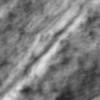
Label: no_change